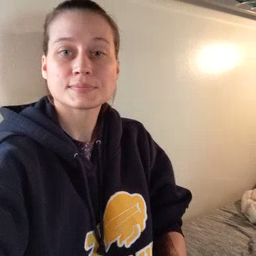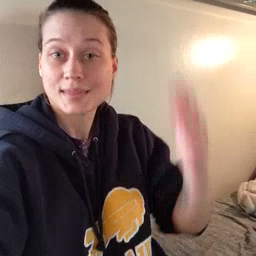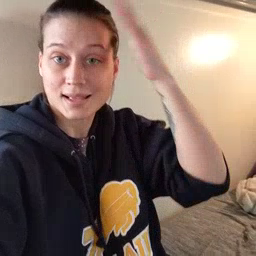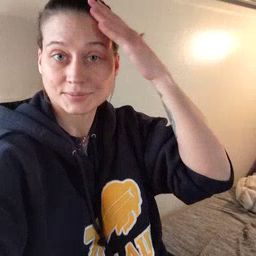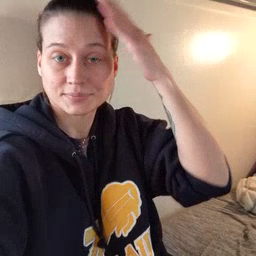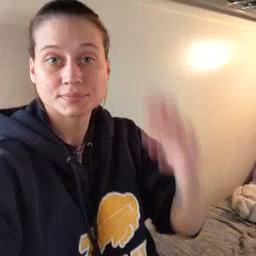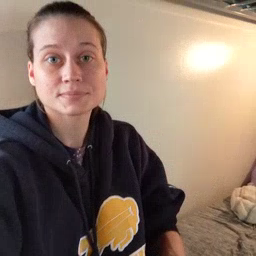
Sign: hat